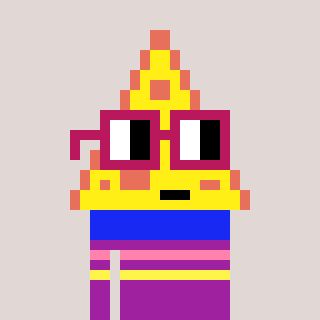
a pixel art character with square dark red glasses, a pizza-shaped head and a magenta-colored body on a warm background